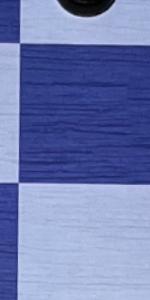
Label: Empty